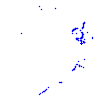
Particle: pion